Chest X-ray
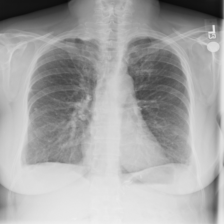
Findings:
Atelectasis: negative
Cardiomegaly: negative
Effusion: negative
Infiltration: negative
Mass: negative
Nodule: negative
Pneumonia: negative
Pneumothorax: negative
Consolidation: negative
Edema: negative
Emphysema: negative
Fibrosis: negative
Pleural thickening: positive
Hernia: negative